Question: I am not able to add the image on the top with the Login text .How can I add my logo image on Login text area. Also can somebody please help me to add a free textafter the 3 buttons.

Here is my code for this
'''
<?xml version="1.0" encoding="utf-8"?>
<RelativeLayout xmlns:android="http://schemas.android.com/apk/res/android"
android:layout_width="match_parent"
android:layout_height="wrap_content"
android:orientation="vertical"
>
<RelativeLayout
android:id="@+id/register"
android:layout_width="match_parent"
android:layout_height="wrap_content"
android:layout_alignParentLeft="true"
android:layout_alignParentTop="true"
android:background="@drawable/jklogin4" >
<TextView
android:id="@+id/textView1"
android:layout_width="wrap_content"
android:layout_height="wrap_content"
android:layout_alignParentTop="true"
android:layout_centerHorizontal="true"
android:layout_marginTop="20dp"
android:text="Login"
android:textAppearance="?android:attr/textAppearanceMedium" />
<TextView
android:id="@+id/textView2"
android:layout_width="wrap_content"
android:layout_height="wrap_content"
android:layout_alignParentLeft="true"
android:layout_below="@+id/textView1"
android:layout_marginLeft="18dp"
android:layout_marginTop="15dp"
android:text="Username" />
<EditText
android:id="@+id/editText1"
android:layout_width="wrap_content"
android:layout_height="wrap_content"
android:layout_below="@+id/textView2"
android:layout_centerHorizontal="true"
android:layout_marginTop="5dp"
android:ems="10" />
<EditText
android:id="@+id/editText2"
android:layout_width="wrap_content"
android:layout_height="wrap_content"
android:layout_below="@+id/editText1"
android:layout_centerHorizontal="true"
android:layout_marginTop="20dp"
android:ems="10" />
<Button
android:id="@+id/close"
style="?android:attr/buttonStyleSmall"
android:layout_width="wrap_content"
android:layout_height="wrap_content"
android:layout_alignBaseline="@+id/button2"
android:layout_alignBottom="@+id/button2"
android:layout_alignParentRight="true"
android:layout_marginRight="38dp"
android:background="@drawable/button_custom"
android:text="Cancel" />
<Button
android:id="@+id/button1"
style="?android:attr/buttonStyleSmall"
android:layout_width="wrap_content"
android:layout_height="wrap_content"
android:layout_alignLeft="@+id/textView3"
android:layout_below="@+id/editText2"
android:layout_marginTop="16dp"
android:background="@drawable/button_custom"
android:text=" Enter " />
<TextView
android:id="@+id/textView3"
android:layout_width="wrap_content"
android:layout_height="wrap_content"
android:layout_alignLeft="@+id/textView2"
android:layout_below="@+id/editText1"
android:text="Password" />
<Button
android:id="@+id/button2"
style="?android:attr/buttonStyleSmall"
android:layout_width="wrap_content"
android:layout_height="wrap_content"
android:layout_alignBaseline="@+id/button1"
android:layout_alignBottom="@+id/button1"
android:layout_alignRight="@+id/textView1"
android:background="@drawable/button_custom"
android:text="Signup" />
</RelativeLayout>
</RelativeLayout>
'''
Thanks
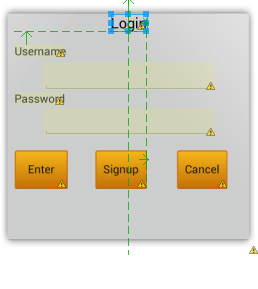
Answer: Try out my below layout code in which i have added the image on top of the 'TextView' and also added the 'TextView' below the 3 'Buttons' as you need it.
> '''
<?xml version="1.0" encoding="utf-8"?>
<RelativeLayout xmlns:android="http://schemas.android.com/apk/res/android"
android:layout_width="match_parent"
android:layout_height="wrap_content"
android:orientation="vertical"
<RelativeLayout
android:id="@+id/register"
android:layout_width="match_parent"
android:layout_height="wrap_content"
android:layout_alignParentLeft="true"
android:layout_alignParentTop="true"
android:background="@drawable/jklogin4" >
<TextView
android:id="@+id/textView1"
android:layout_width="wrap_content"
android:layout_height="wrap_content"
android:layout_alignParentTop="true"
android:layout_centerHorizontal="true"
android:layout_marginTop="20dp"
android:text="Login"
android:drawableTop="@drawable/ic_launcher"
android:textAppearance="?android:attr/textAppearanceMedium" />
<TextView
android:id="@+id/textView2"
android:layout_width="wrap_content"
android:layout_height="wrap_content"
android:layout_alignParentLeft="true"
android:layout_below="@+id/textView1"
android:layout_marginLeft="18dp"
android:layout_marginTop="15dp"
android:text="Username" />
<EditText
android:id="@+id/editText1"
android:layout_width="wrap_content"
android:layout_height="wrap_content"
android:layout_below="@+id/textView2"
android:layout_centerHorizontal="true"
android:layout_marginTop="5dp"
android:ems="10" />
<EditText
android:id="@+id/editText2"
android:layout_width="wrap_content"
android:layout_height="wrap_content"
android:layout_below="@+id/editText1"
android:layout_centerHorizontal="true"
android:layout_marginTop="20dp"
android:ems="10" />
<Button
android:id="@+id/close"
style="?android:attr/buttonStyleSmall"
android:layout_width="wrap_content"
android:layout_height="wrap_content"
android:layout_alignBaseline="@+id/button2"
android:layout_alignBottom="@+id/button2"
android:layout_alignParentRight="true"
android:layout_marginRight="38dp"
android:background="@drawable/button_custom"
android:text="Cancel" />
<Button
android:id="@+id/button1"
style="?android:attr/buttonStyleSmall"
android:layout_width="wrap_content"
android:layout_height="wrap_content"
android:layout_alignLeft="@+id/textView3"
android:layout_below="@+id/editText2"
android:layout_marginTop="16dp"
android:background="@drawable/button_custom"
android:text=" Enter " />
<TextView
android:id="@+id/textView3"
android:layout_width="wrap_content"
android:layout_height="wrap_content"
android:layout_alignLeft="@+id/textView2"
android:layout_below="@+id/editText1"
android:text="Password" />
<Button
android:id="@+id/button2"
style="?android:attr/buttonStyleSmall"
android:layout_width="wrap_content"
android:layout_height="wrap_content"
android:layout_alignBaseline="@+id/button1"
android:layout_alignBottom="@+id/button1"
android:layout_alignRight="@+id/textView1"
android:background="@drawable/button_custom"
android:text="Signup" />
</RelativeLayout>
<TextView
android:id="@+id/text"
android:layout_width="wrap_content"
android:layout_height="wrap_content"
android:layout_marginLeft="18dp"
android:layout_marginRight="18dp"
android:layout_marginTop="15dp"
android:layout_below="@+id/register"
android:text="ajsfoiahoihaoihaoifhasf hsohaoishdiuasgdouhasofhsaodfhosahoaisdfoashdfohsdfoih" />
</RelativeLayout>
'''